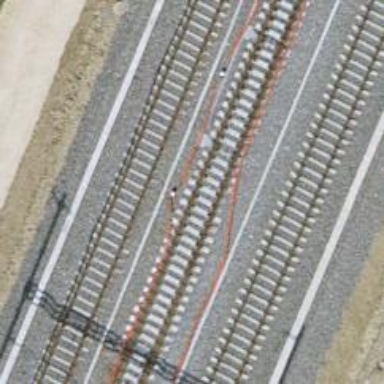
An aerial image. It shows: Single railway track with electrification through contact line.